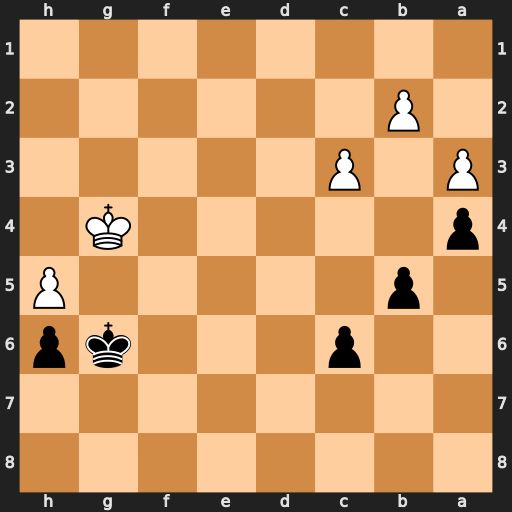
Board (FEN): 8/8/2p3kp/1p5P/p5K1/P1P5/1P6/8
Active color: b
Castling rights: -
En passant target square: -
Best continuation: Kf6 Kf4 c5